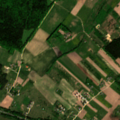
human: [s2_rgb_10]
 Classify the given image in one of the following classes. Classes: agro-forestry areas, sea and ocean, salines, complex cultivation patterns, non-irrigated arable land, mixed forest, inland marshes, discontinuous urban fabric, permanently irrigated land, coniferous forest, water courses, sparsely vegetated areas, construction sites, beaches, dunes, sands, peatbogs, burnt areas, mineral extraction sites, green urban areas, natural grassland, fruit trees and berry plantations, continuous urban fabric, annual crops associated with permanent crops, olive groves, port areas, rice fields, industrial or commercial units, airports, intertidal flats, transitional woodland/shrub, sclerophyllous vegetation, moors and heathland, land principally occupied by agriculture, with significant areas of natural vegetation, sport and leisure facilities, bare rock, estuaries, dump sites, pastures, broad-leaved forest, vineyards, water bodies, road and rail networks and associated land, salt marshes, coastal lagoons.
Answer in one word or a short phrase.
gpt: non-irrigated arable land, pastures, complex cultivation patterns, land principally occupied by agriculture, with significant areas of natural vegetation, mixed forest